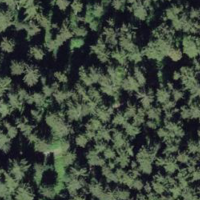
EUNIS habitat code: 43
Species observed at this site:
Astrantia major